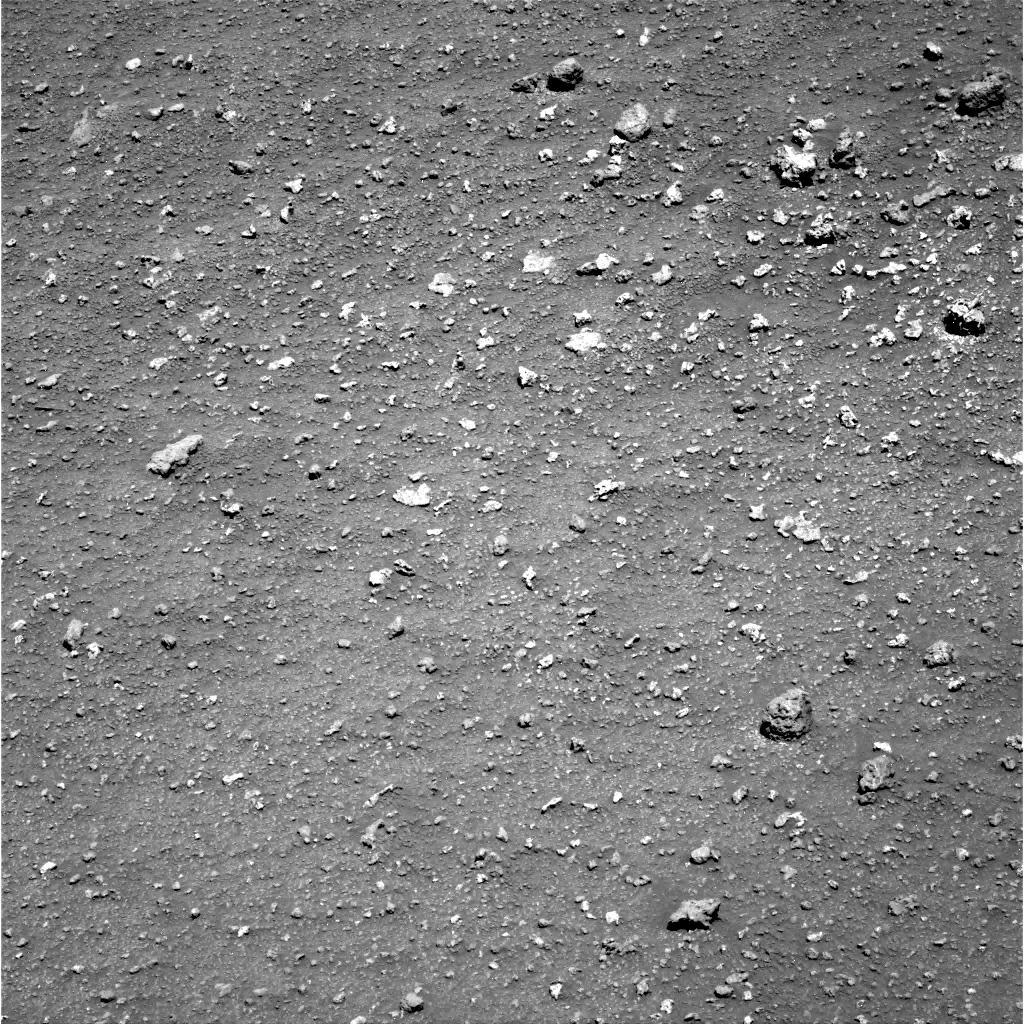
Terrain classes present: Bedrock, Gravel / Sand / Soil, Rock, Shadow